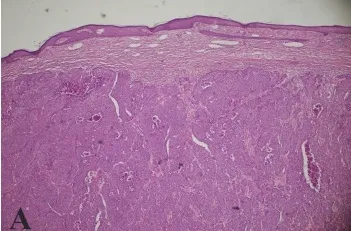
Dermal infiltration by neoplastic proliferation with pushing margins.
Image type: pathology (h&e)